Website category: university
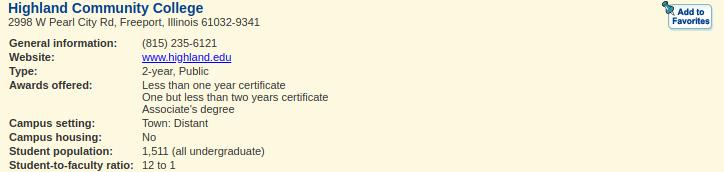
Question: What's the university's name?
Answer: Highland Community College

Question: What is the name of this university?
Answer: Highland Community College

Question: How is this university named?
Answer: Highland Community College

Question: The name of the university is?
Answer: Highland Community College

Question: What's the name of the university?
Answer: Highland Community College

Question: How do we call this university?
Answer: Highland Community College

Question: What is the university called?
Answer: Highland Community College

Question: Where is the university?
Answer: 2998 W Pearl City Rd, Freeport, Illinois 61032-9341

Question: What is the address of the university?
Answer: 2998 W Pearl City Rd, Freeport, Illinois 61032-9341

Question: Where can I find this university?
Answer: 2998 W Pearl City Rd, Freeport, Illinois 61032-9341

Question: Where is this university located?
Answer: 2998 W Pearl City Rd, Freeport, Illinois 61032-9341

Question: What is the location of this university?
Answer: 2998 W Pearl City Rd, Freeport, Illinois 61032-9341

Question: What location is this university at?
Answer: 2998 W Pearl City Rd, Freeport, Illinois 61032-9341

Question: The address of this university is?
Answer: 2998 W Pearl City Rd, Freeport, Illinois 61032-9341

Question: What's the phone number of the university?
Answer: (815) 235-6121

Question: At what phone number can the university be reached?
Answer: (815) 235-6121

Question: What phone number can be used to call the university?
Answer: (815) 235-6121

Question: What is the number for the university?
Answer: (815) 235-6121

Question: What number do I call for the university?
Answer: (815) 235-6121

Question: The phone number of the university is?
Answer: (815) 235-6121

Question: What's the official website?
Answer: www.highland.edu

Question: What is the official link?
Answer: www.highland.edu

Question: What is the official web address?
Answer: www.highland.edu

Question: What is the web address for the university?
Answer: www.highland.edu

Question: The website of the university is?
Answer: www.highland.edu

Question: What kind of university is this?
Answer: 2-year, Public

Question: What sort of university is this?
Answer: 2-year, Public

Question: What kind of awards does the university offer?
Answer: Less than one year certificate One but less than two years certificate Associate's degree

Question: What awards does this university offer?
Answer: Less than one year certificate One but less than two years certificate Associate's degree

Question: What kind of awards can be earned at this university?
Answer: Less than one year certificate One but less than two years certificate Associate's degree

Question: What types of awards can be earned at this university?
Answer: Less than one year certificate One but less than two years certificate Associate's degree

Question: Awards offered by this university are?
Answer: Less than one year certificate One but less than two years certificate Associate's degree

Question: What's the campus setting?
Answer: Town: Distant

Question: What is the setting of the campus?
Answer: Town: Distant

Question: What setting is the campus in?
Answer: Town: Distant

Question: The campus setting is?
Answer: Town: Distant

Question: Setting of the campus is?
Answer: Town: Distant

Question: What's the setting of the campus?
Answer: Town: Distant

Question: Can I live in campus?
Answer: No

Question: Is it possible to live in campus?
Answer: No

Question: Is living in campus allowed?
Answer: No

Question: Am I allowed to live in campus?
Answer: No

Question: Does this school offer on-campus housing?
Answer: No

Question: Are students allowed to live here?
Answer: No

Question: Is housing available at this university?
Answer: No

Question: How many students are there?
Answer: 1,511 (all undergraduate)

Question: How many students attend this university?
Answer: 1,511 (all undergraduate)

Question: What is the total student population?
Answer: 1,511 (all undergraduate)

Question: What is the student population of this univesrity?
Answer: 1,511 (all undergraduate)

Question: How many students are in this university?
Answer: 1,511 (all undergraduate)

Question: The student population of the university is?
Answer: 1,511 (all undergraduate)

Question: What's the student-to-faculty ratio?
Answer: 12 to 1

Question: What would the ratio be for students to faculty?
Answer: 12 to 1

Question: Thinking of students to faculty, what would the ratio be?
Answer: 12 to 1

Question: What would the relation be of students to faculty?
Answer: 12 to 1

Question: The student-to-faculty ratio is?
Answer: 12 to 1

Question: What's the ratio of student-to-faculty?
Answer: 12 to 1

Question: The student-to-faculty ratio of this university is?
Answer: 12 to 1